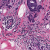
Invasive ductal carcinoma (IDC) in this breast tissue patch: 0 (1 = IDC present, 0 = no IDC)